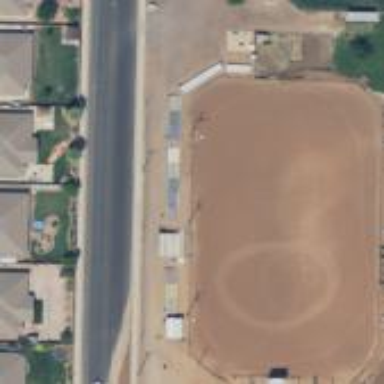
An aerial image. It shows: Equestrian pitch used for leisure and sports activities.